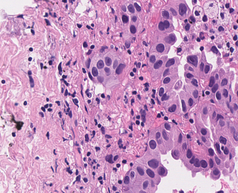
Tumor epithelial tissue: yes
Tumor-associated stroma tissue: yes
Normal tissue: no